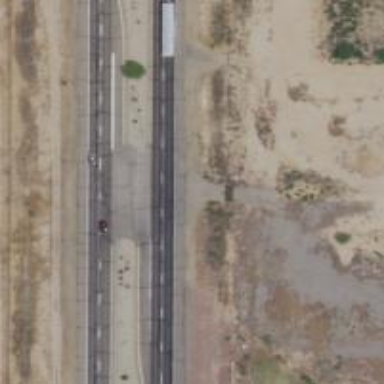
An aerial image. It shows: Primary highway.